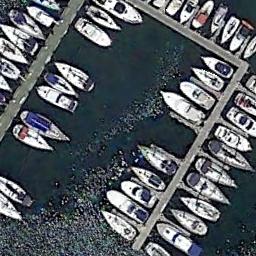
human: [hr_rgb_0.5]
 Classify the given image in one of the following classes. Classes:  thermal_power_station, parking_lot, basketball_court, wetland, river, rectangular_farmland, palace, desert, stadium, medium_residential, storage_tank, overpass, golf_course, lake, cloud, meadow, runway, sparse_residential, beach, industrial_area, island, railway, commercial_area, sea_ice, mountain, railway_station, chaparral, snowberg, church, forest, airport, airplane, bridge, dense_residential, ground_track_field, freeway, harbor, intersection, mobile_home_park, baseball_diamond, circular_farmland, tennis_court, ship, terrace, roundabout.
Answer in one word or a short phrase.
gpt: harbor